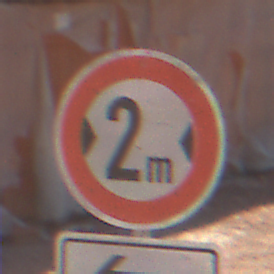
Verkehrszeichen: TatsaechlicheBreite2
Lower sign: RichtungsangabeDurchPfeile2
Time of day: MorningAfternoon
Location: Outdoor (Nature)
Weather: Clear
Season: Summer
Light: Natural